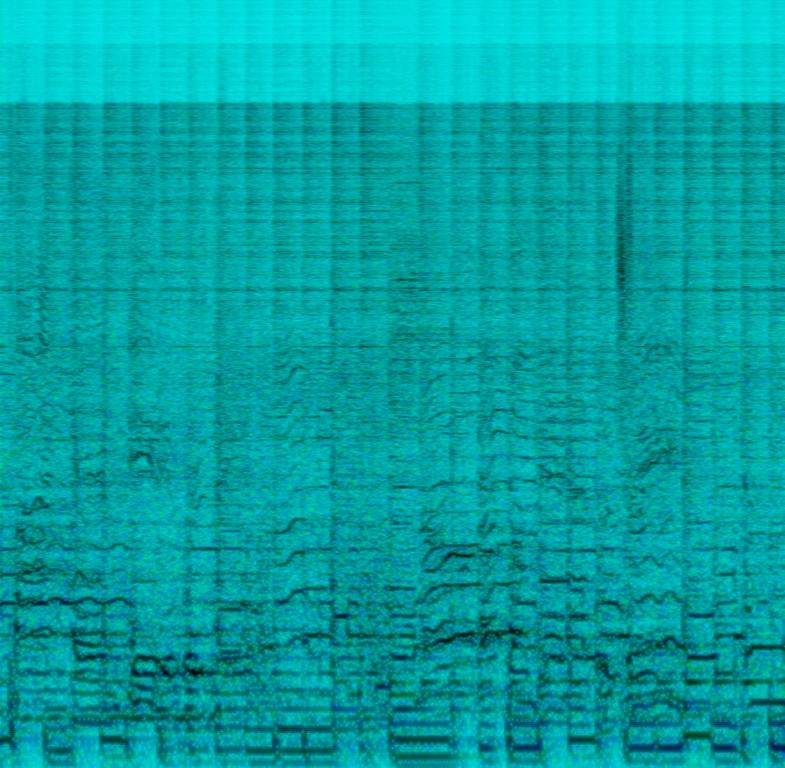
This is a live performance of a rock music piece. There are male vocals singing melodically. The electric guitar is playing the main tune. The bass guitar is playing a simple bass line. In the rhythmic background, there is a simple acoustic drum beat. The atmosphere is cheerful. This piece can be used in the soundtrack of a feelgood TV series during the credits.